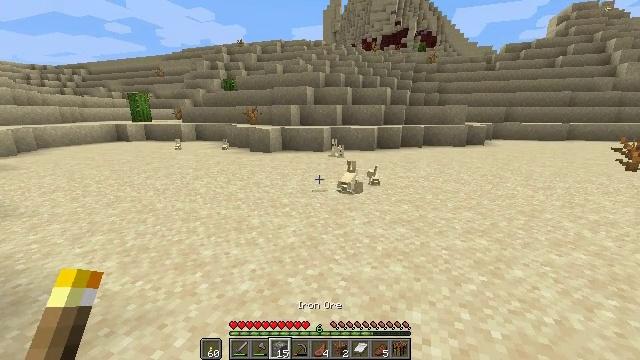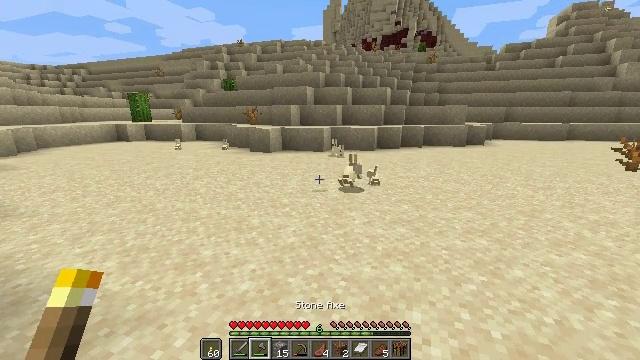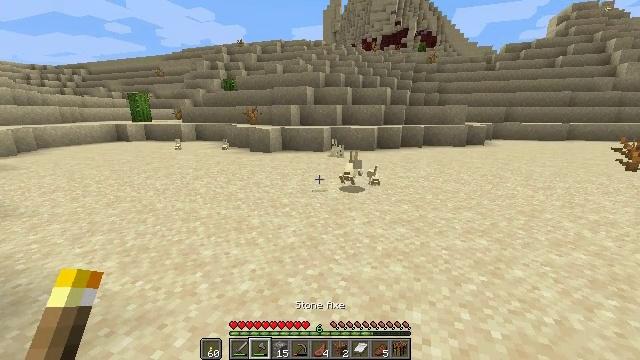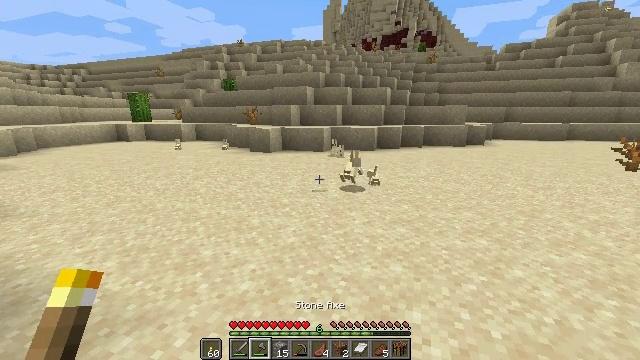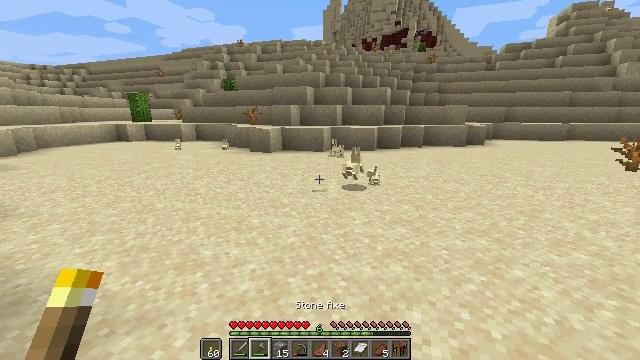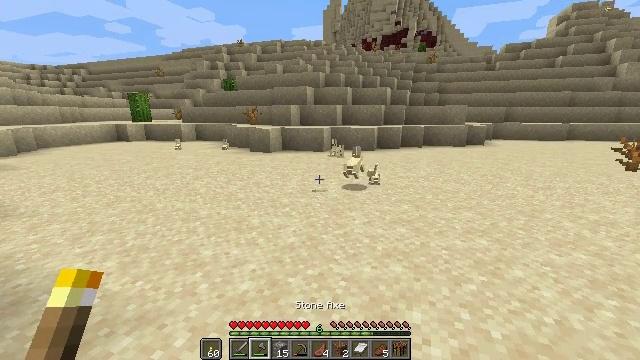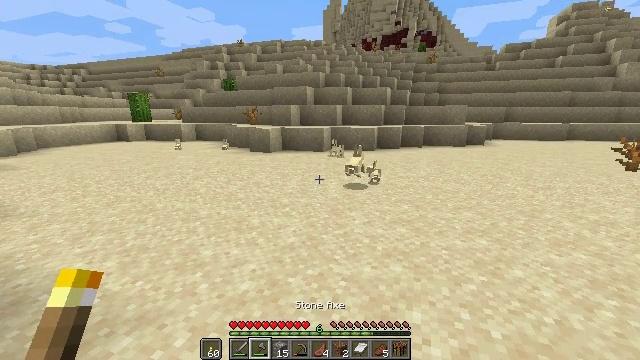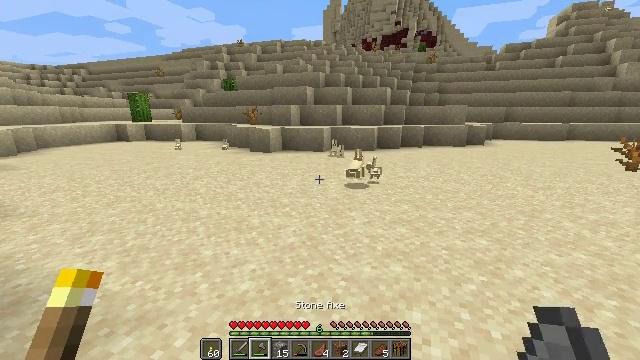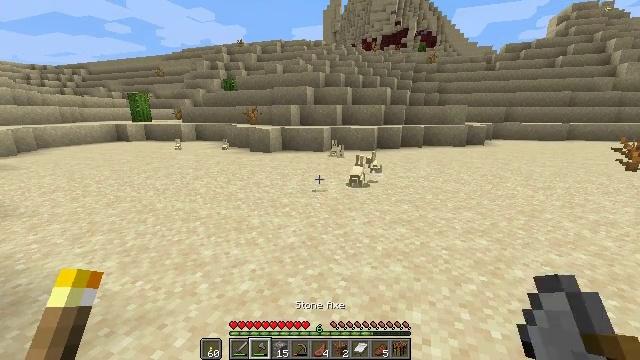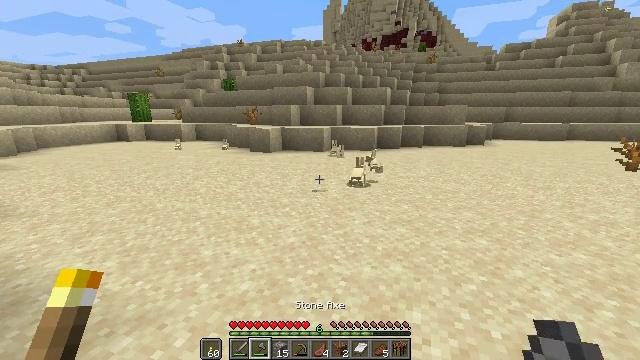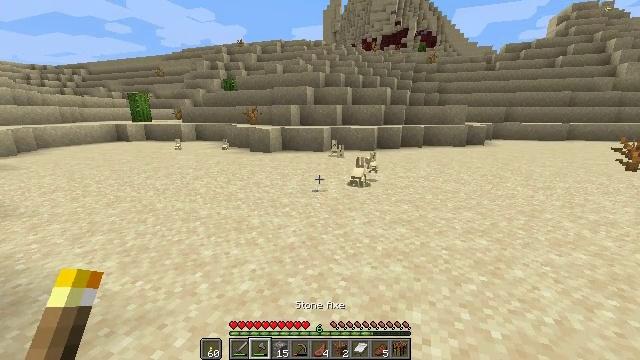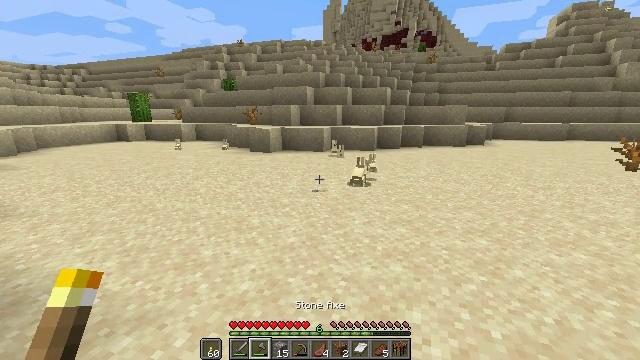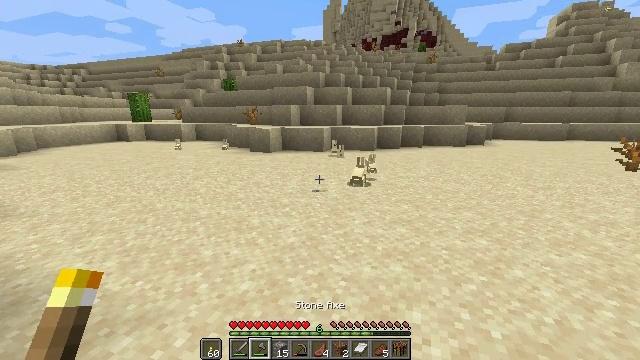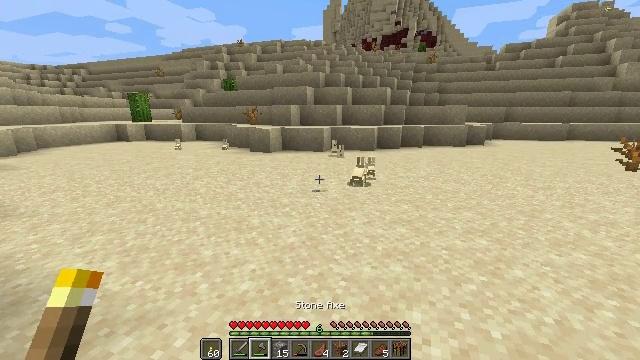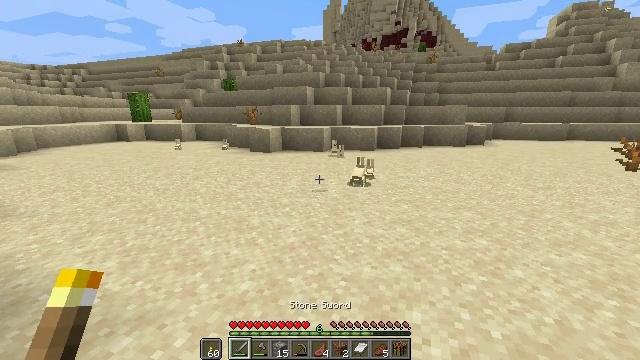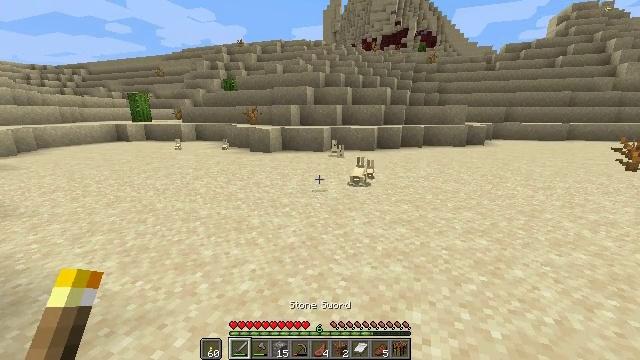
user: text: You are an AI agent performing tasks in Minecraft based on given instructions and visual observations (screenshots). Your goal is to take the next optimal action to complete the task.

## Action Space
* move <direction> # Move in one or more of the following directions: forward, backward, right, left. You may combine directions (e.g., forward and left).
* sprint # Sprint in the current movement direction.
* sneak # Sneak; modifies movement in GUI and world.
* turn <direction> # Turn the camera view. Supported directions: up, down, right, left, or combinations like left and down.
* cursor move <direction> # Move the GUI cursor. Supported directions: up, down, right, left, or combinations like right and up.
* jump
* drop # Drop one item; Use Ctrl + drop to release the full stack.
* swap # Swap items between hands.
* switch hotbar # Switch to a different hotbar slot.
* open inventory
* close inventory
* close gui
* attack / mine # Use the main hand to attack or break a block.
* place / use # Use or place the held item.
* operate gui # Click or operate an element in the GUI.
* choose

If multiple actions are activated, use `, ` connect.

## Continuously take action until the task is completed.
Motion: motion action
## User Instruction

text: Kill mobs.
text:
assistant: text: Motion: no_op
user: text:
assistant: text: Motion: no_op
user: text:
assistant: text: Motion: no_op
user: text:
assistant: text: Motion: no_op
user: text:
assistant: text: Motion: no_op
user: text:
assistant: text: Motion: no_op
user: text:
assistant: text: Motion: no_op
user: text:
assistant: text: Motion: no_op
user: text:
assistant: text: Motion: no_op
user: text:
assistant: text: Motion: no_op
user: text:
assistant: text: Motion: no_op
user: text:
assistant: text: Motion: no_op
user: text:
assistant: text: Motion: no_op
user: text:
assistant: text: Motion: no_op
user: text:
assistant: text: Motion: no_op
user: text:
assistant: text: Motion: no_op
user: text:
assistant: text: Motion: no_op
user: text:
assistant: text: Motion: no_op
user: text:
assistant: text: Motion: no_op
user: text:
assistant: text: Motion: no_op
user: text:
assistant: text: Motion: no_op
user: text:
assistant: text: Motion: move forward
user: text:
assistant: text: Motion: move forward, turn right
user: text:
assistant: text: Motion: move forward, turn right
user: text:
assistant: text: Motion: move forward
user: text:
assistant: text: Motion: move forward
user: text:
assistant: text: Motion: move forward
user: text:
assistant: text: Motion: move forward, turn right
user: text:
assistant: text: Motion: move forward, turn right
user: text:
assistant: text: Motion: move forward